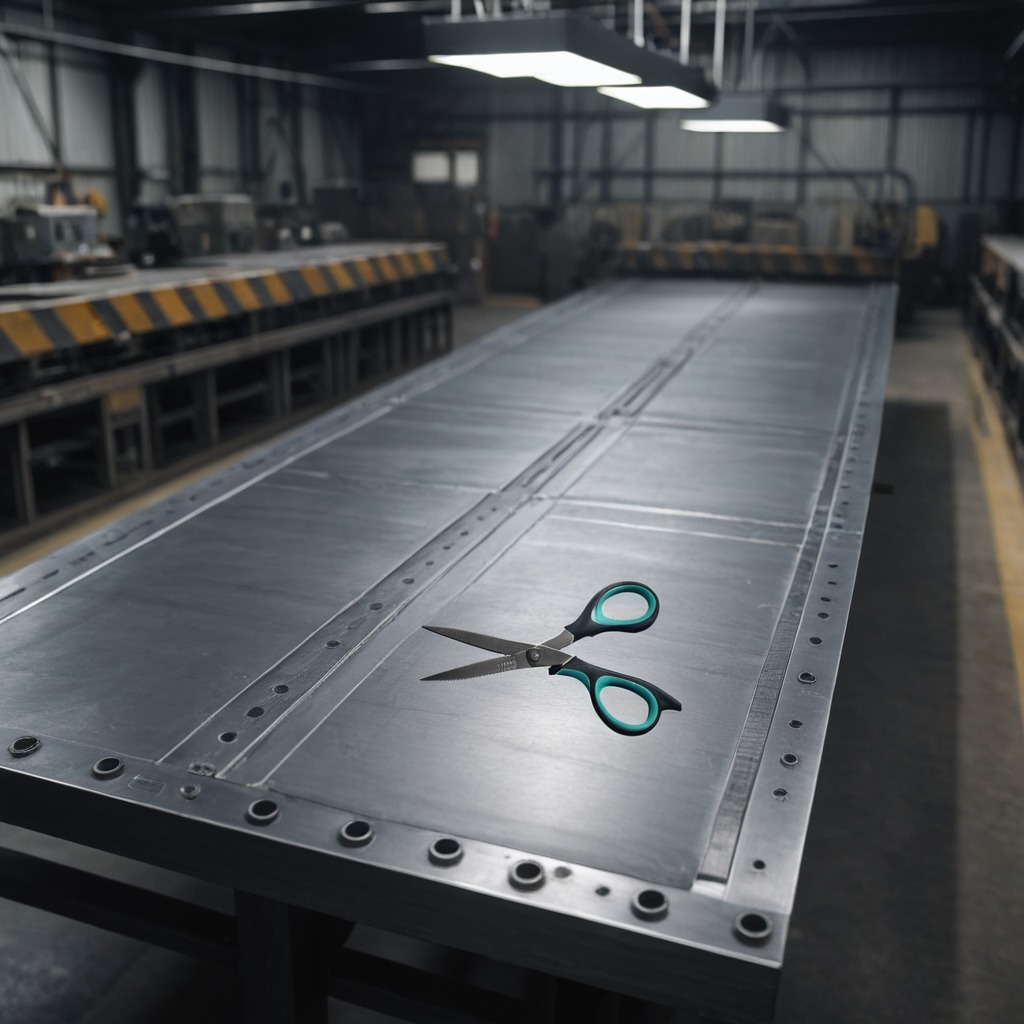
A scissor is lying on the cold steel table in a mining workshop.